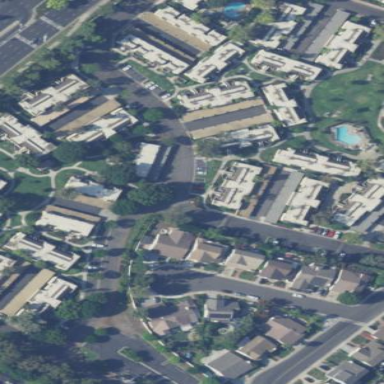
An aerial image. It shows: Residential area.